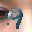
Label: 9